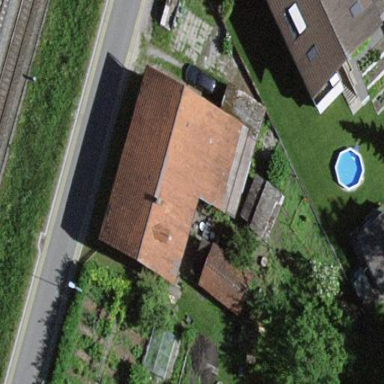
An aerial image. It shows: Farm building.